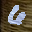
Label: 6